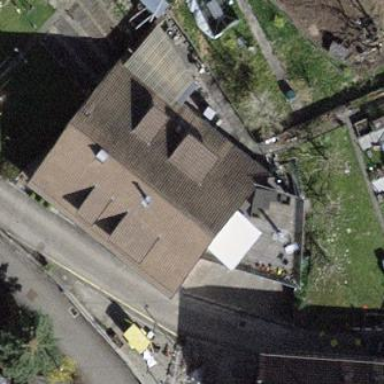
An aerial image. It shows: Building with tile roof.